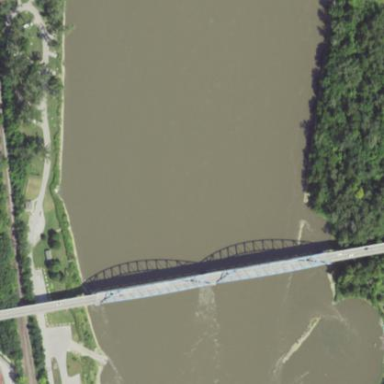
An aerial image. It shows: Man-made bridge.